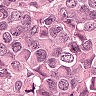
Metastatic tissue present: yes